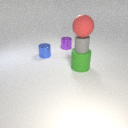
small gray rubber cylinder above large green rubber cylinder